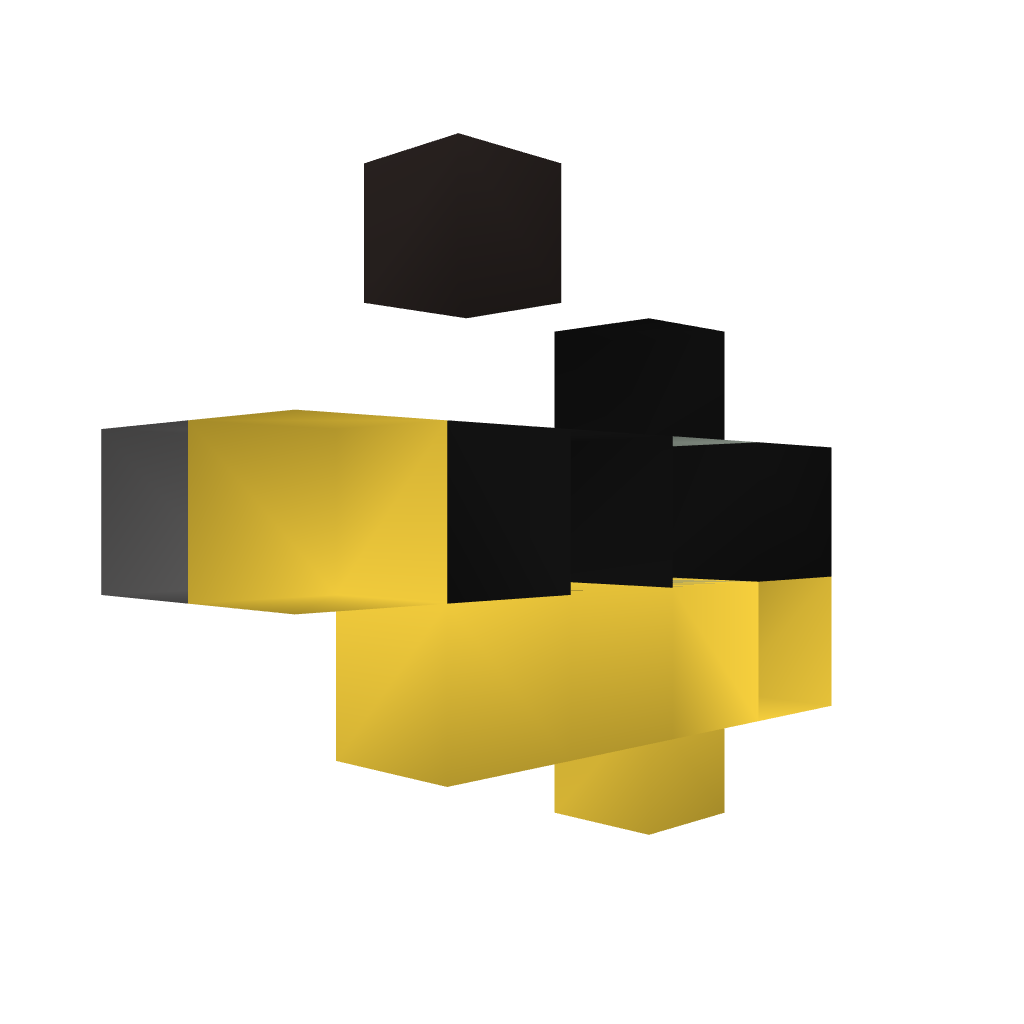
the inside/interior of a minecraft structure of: Shop (Dispenser)